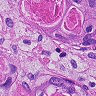
Metastatic tissue present: yes